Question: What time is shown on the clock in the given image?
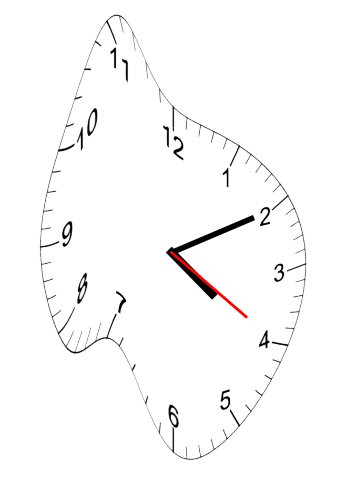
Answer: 04:10:20